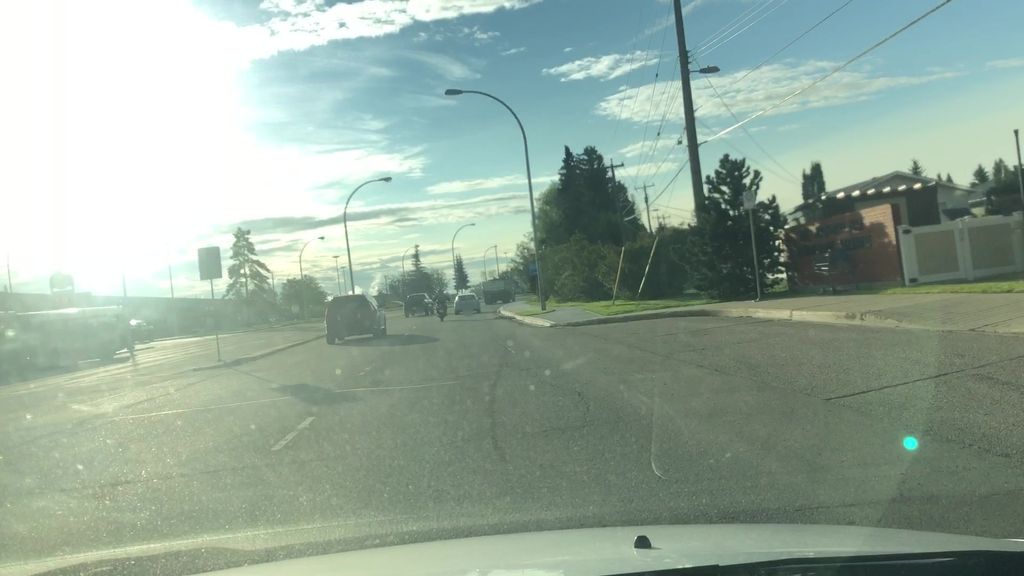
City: edmonton